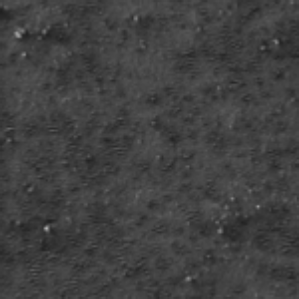
Label: frost